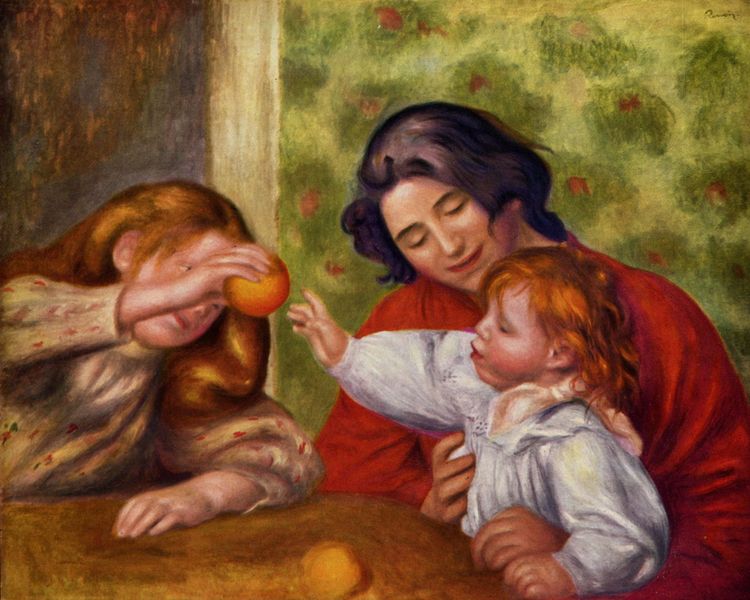
Titel: Gabrielle, Jean und ein Mädchen
Künstler: Pierre Auguste Renoir
Standort: New York (New York)
Institution: Collection E. Jonas
Schlagwörter: baum, blau, gemälde, hand, weiß, frauen, grün, menschen, mädchen, ocker, sitzen, blume, blumen, braun, bunt, fenster, finger, frau, frisur, grau, haar, holz, kleid, kleider, licht, mund, nase, ohr, orange, profil, raum, renoir, schwarz, szene, tisch, tür, zimmer, blick, blüte, blüten, obst, rot, tuch, ball, malerei, muster, blond, gesichter, hemd, wand, arme, augen, bluse, falten, gesicht, halten, kleidung, lang, spitze, ärmel, bild, bildnis, hände, portrait, porträt, schauen, signatur, stamm, auge, gewand, haare, interieur, drei, familie, fassen, innen, kind, mutter, nachthemd, personen, tochter, person, lippen, locken, rosa, scheitel, genre, kinder, rund, frucht, früchte, deutschland, hellblau, apfel, lächeln, orangen, äpfel, wangen, liebe, wohnzimmer, jungen, moderne, backen, baby, jugendstil, nasen, tapete, spielen, wandteppich, halstuch, esszimmer, esstisch, junge, rüschen, schoß, wange, lider, geschwister, wände, birnen, lachen, rothaarig, spiel, froh, geben, greifen, bälle, reichen, schwester, kurz, kleinkind, wellig, rau, geblümt, pfirsich, fröhlich, übergabe, aprikose, auarell, weich, töchter, sitzed, pulli, glück, gewellt, bruder, latz, liebevoll, kinderspiel, goldener schnitt, apfelsine, quarell, schenken, rotes haar, musster, kinderstube, teilen, behütet, langes haar, wollen, tauschen, dogramaci, schliefe, familir, fructh, mit essen spielt man nicht, 1901, deutsche familie, alleinerziehende mutter, schenkej, babaz, musstr, kind mädchen